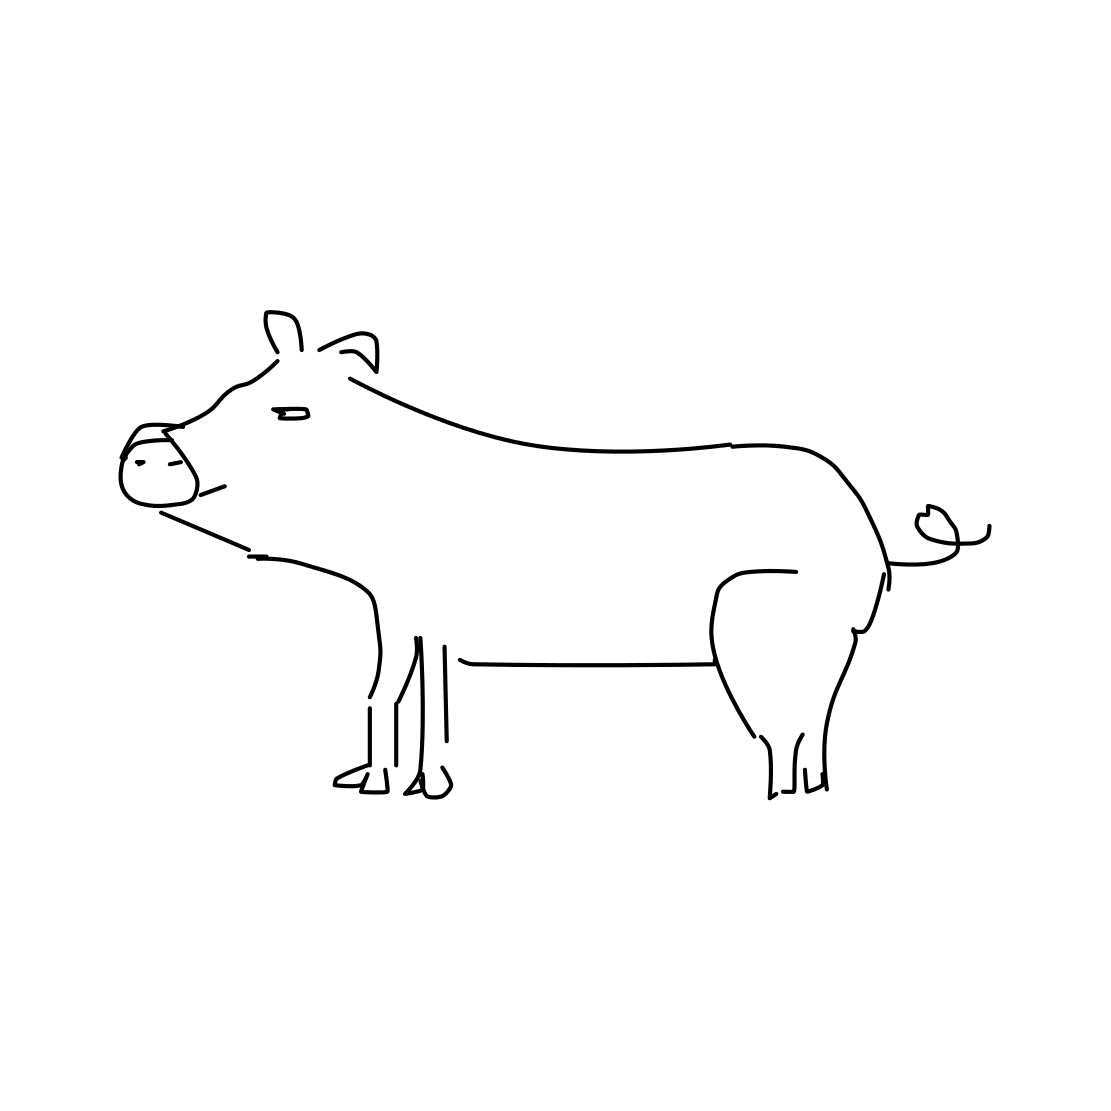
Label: pig